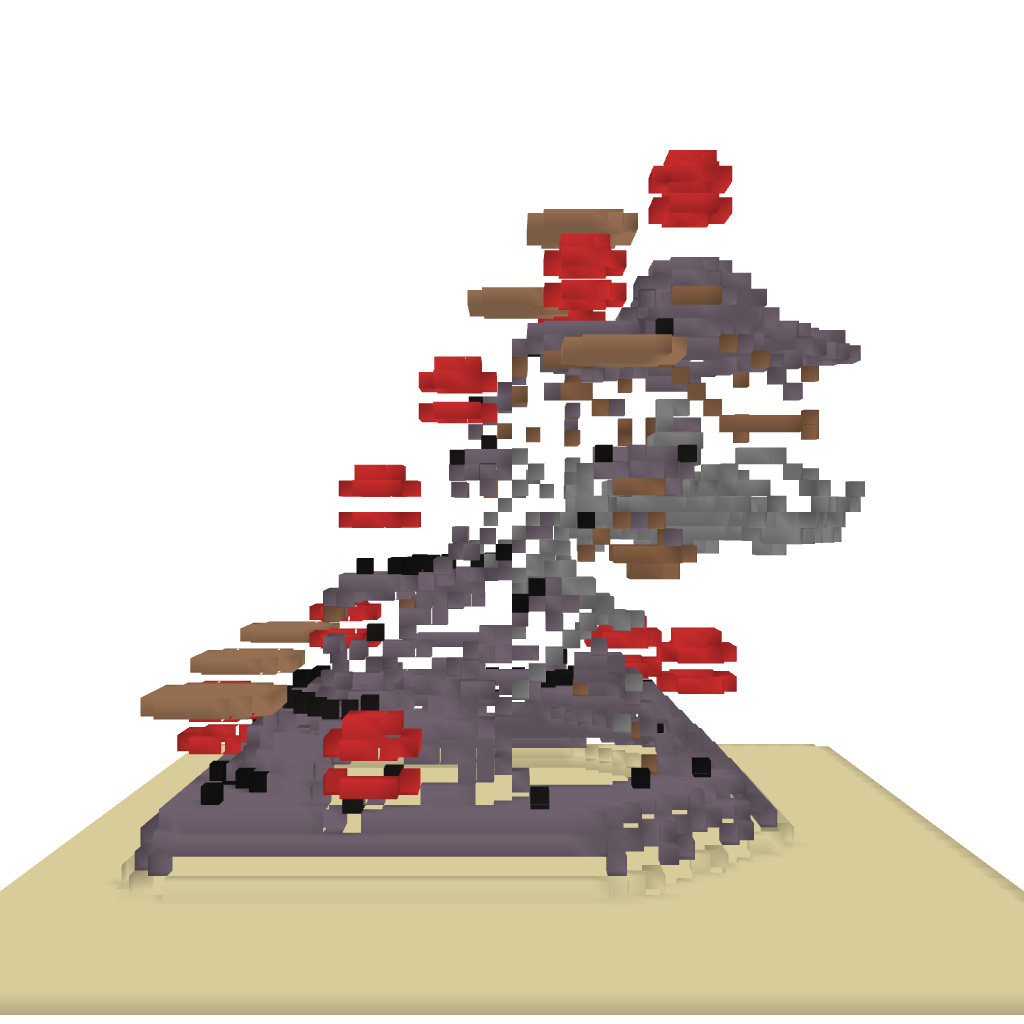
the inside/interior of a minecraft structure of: Mushroom island